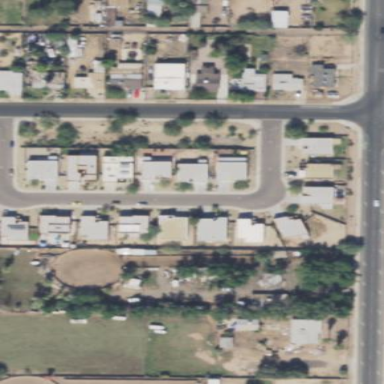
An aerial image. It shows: This residential area consists of single-family homes.